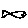
Label: fish